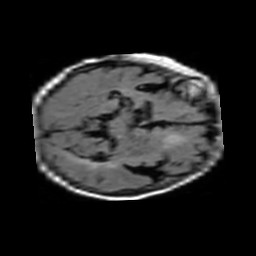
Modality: FLAIR
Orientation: axial
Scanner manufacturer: philips
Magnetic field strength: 1.5 T
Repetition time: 6 s
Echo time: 0.12 s